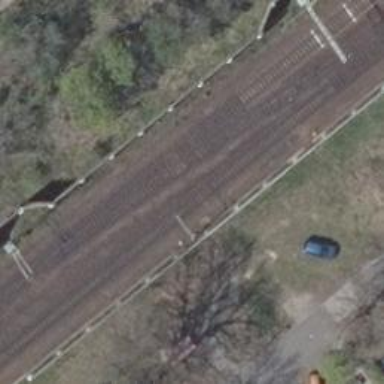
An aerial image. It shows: Milestone along the railway with catenary mast.